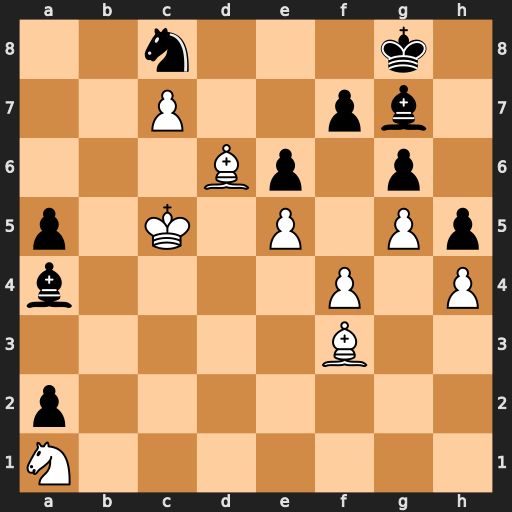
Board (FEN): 2n3k1/2P2pb1/3Bp1p1/p1K1P1Pp/b4P1P/5B2/p7/N7
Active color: w
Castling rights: -
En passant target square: -
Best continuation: Bc6 Bxc6 Kxc6